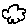
Label: cloud